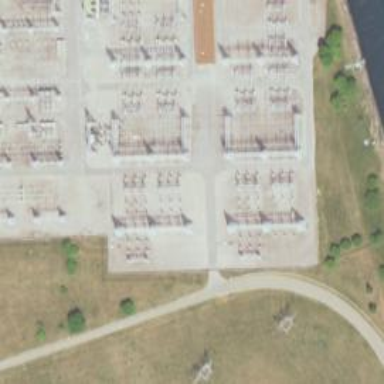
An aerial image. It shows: Switch for power supply.